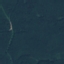
Land use / land cover: Forest